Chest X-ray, PA view. Patient: 62 years old, sex F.
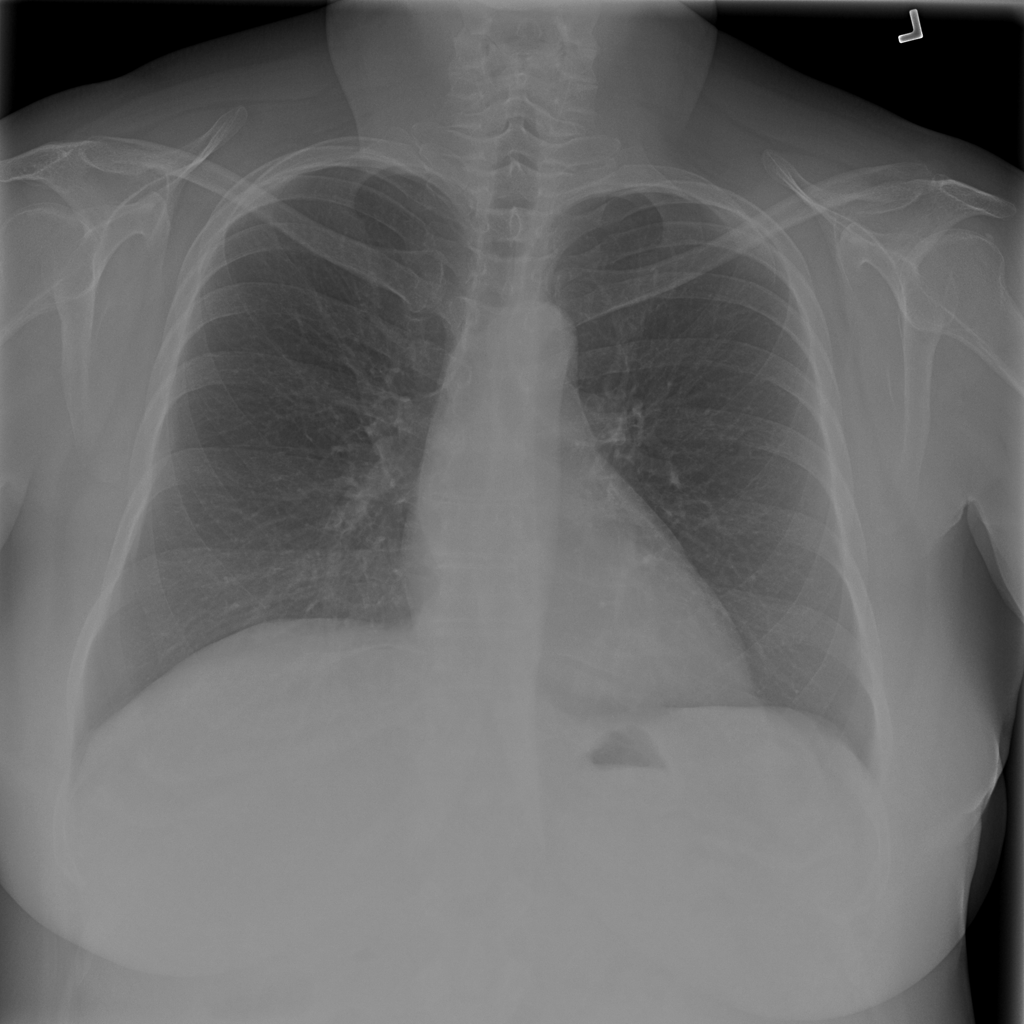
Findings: No Finding